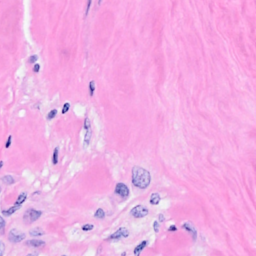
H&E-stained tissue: Breast